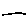
Label: line